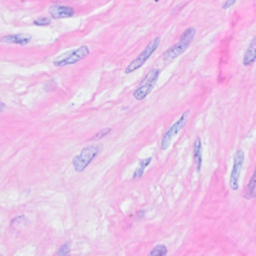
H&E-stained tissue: Breast